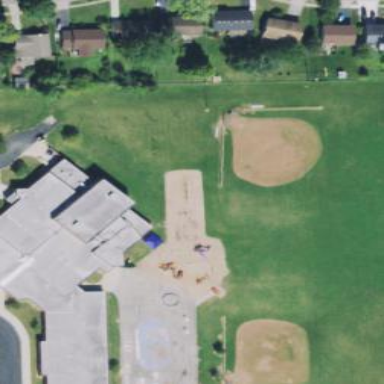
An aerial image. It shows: Playground area for leisure land.